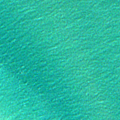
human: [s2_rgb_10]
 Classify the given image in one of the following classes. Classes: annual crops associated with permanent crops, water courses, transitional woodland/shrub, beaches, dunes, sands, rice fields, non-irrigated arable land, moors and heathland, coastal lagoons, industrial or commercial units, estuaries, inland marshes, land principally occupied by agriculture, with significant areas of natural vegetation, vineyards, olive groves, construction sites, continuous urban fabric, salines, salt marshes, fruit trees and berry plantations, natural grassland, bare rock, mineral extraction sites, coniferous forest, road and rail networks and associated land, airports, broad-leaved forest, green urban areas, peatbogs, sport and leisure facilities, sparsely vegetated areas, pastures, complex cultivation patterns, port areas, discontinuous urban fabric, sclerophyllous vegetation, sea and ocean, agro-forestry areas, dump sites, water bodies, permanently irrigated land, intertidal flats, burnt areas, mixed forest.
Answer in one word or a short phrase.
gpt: sea and ocean